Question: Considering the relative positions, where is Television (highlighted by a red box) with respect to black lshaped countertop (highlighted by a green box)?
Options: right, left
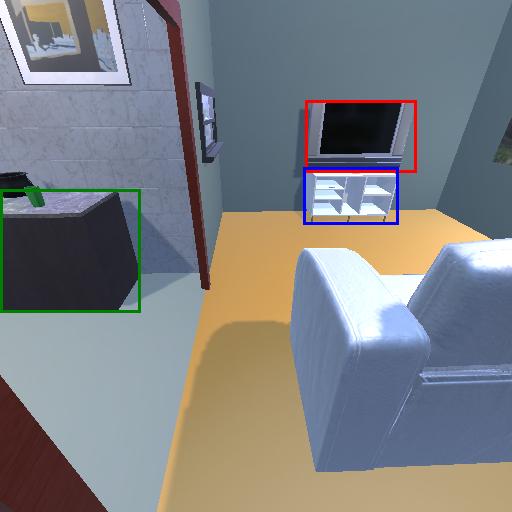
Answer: right